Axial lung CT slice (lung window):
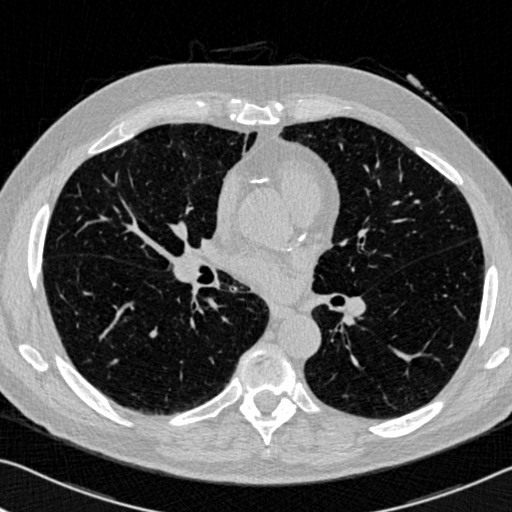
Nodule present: no